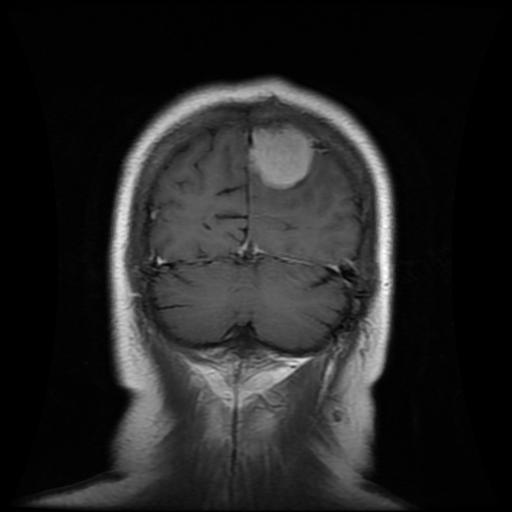
Label: meningioma